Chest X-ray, PA view. Patient: 68 years old, sex M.
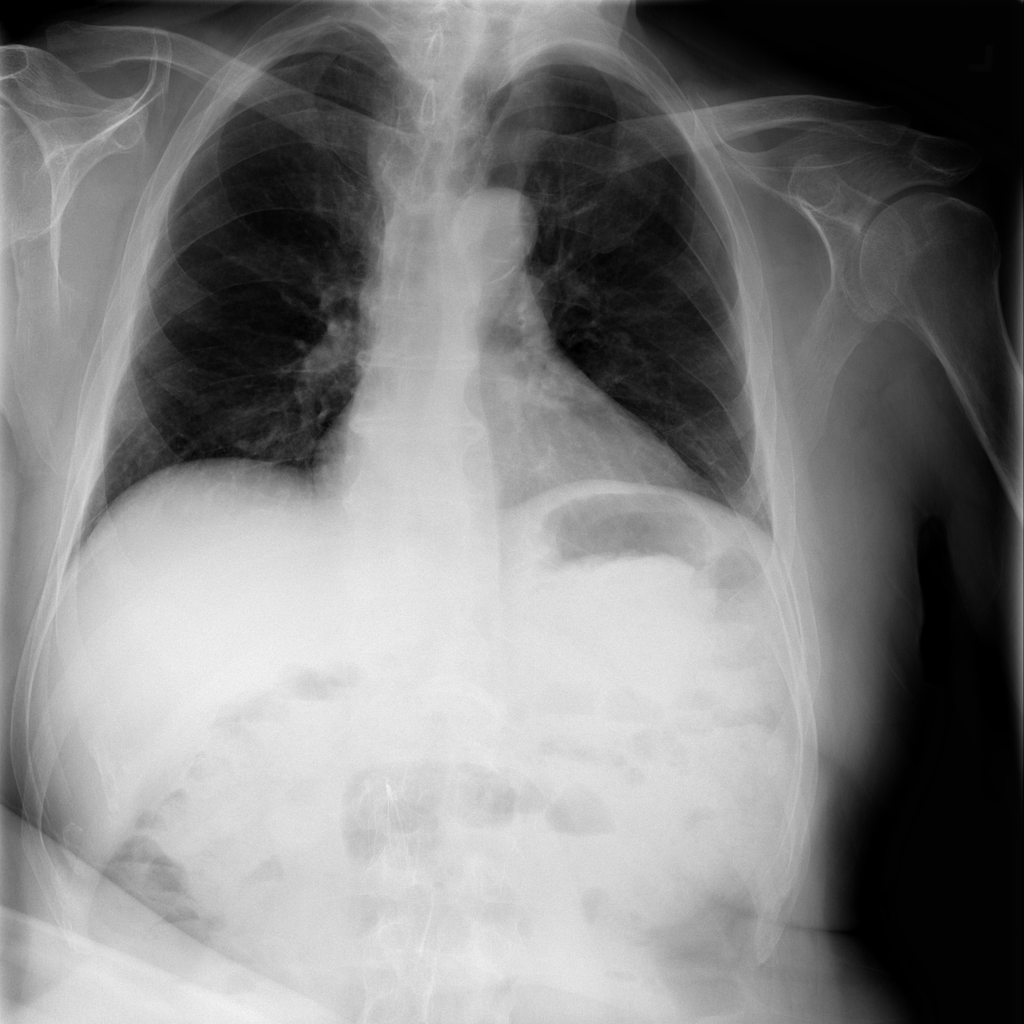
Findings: No Finding